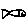
Label: fish